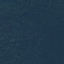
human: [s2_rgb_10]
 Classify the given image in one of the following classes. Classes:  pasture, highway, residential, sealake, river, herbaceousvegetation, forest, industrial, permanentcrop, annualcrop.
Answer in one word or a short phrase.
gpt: Forest